Question: '''
Regex rgx = new Regex(@"/^[A-Z]{6}\d{2}[A-Z]\d{2}[A-Z]\d{3}[A-Z]$/i");
bool result = rgx.IsMatch("PPPPLT80R10M082K");
MessageBox.Show(result.ToString());
'''
This is a regex for italian tax code. It should works, I've also tried on regex101.com and it gives no error:

The problem is that when I run the code the result is always false. What did I do wrong?
Thanks in advance
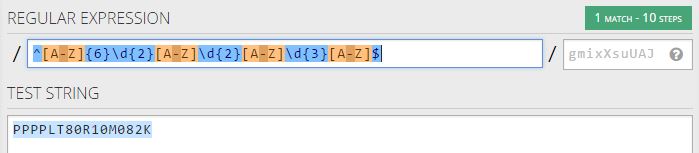
Answer: Just remove surrounding '/' from your regex, there is no need for it in .NET.
Case insensitivity can be specified using 'RegexOptions.IgnoreCase' second argument of 'Regex' constructor.
'''
Regex rgx = new Regex(@"^[A-Z]{6}\d{2}[A-Z]\d{2}[A-Z]\d{3}[A-Z]$", RegexOptions.IgnoreCase);
'''